Question: hello i have 2 datagridViews in a windows form and i have a combobox in 1 datagridview somwthing like this

when i change the value of the combobox the tables in the datagridview should be updated.For example if i select the second combobox as outputmetadatafield1 then the columns of that row should be updated with columns of 1st row in output metadata table.by i am not able the add a listener to the combobox as for dropdowns_selectedindexchanged.Can anyone tell m,e how to do that.
'''
public partial class Form1 : Form
{
public Form1()
{
InitializeComponent();
load_input_table();
load_output_table();
}
static String conn = @"Data Source=SUMEET-PC\MSSQLSERVER1;Initial Catalog=EMIDS;Integrated Security=True";
SqlConnection connection = new SqlConnection(conn);
private void load_input_table()
{
String sql = "select * from input_metadata";
SqlDataAdapter adapter = new SqlDataAdapter(sql, connection);
DataTable table = new DataTable();
adapter.Fill(table);
BindingSource b = new BindingSource();
b.DataSource = table;
dataGridView1.DataSource = b;
addcombo();
}
private void addcombo()
{
DataGridViewComboBoxColumn inputtablecombobox = new DataGridViewComboBoxColumn();
inputtablecombobox.HeaderText = "field";
inputtablecombobox.Name = "inputtablecombobox";
String combosql = "select field from input_metadata";
SqlDataAdapter comboadapter = new SqlDataAdapter(combosql, connection);
DataSet ds = new DataSet();
comboadapter.Fill(ds);
inputtablecombobox.DataSource = ds.Tables[0];
inputtablecombobox.DisplayMember = "field";
inputtablecombobox.ValueMember = "field";
dataGridView1.Columns.Add(inputtablecombobox);
}
private void load_output_table()
{
String sql = "select * from output_metadata";
SqlDataAdapter adapter = new SqlDataAdapter(sql, connection);
DataTable table = new DataTable();
adapter.Fill(table);
BindingSource b = new BindingSource();
b.DataSource = table;
dataGridView2.DataSource = b;
}
private void inputtablecombobox_SelectedIndexChanged(object sender, EventArgs e)
{
MessageBox.Show("text");
}
}
'''
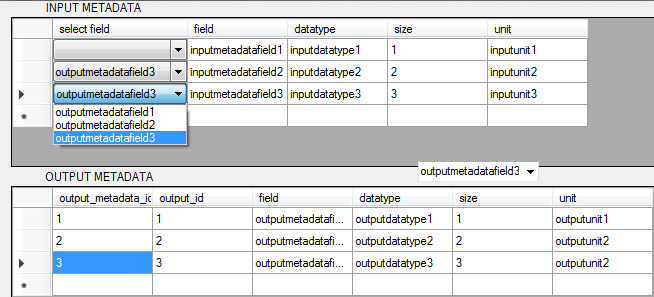
Answer: thank you! i found the answer
'''
public Form1()
{
InitializeComponent();
load_input_table();
load_output_table();
dataGridView1.EditingControlShowing += new DataGridViewEditingControlShowingEventHandler(dataGridView1_EditingControlShowing);
}
static String conn = @"Data Source=SUMEET-PC\MSSQLSERVER1;Initial Catalog=EMIDS;Integrated Security=True";
SqlConnection connection = new SqlConnection(conn);
DataGridViewComboBoxColumn inputtablecombobox = new DataGridViewComboBoxColumn();
private void load_input_table()
{
String sql = "select * from input_metadata";
SqlDataAdapter adapter = new SqlDataAdapter(sql, connection);
DataTable table = new DataTable();
adapter.Fill(table);
BindingSource b = new BindingSource();
b.DataSource = table;
dataGridView1.DataSource = b;
addcombo();
}
private void addcombo()
{
inputtablecombobox.HeaderText = "field";
inputtablecombobox.Name = "inputtablecombobox";
String combosql = "select field from input_metadata";
SqlDataAdapter comboadapter = new SqlDataAdapter(combosql, connection);
DataSet ds = new DataSet();
comboadapter.Fill(ds);
inputtablecombobox.DataSource = ds.Tables[0];
inputtablecombobox.DisplayMember = "field";
inputtablecombobox.ValueMember = "field";
dataGridView1.Columns.Add(inputtablecombobox);
}
private void load_output_table()
{
String sql = "select * from output_metadata";
SqlDataAdapter adapter = new SqlDataAdapter(sql, connection);
DataTable table = new DataTable();
adapter.Fill(table);
BindingSource b = new BindingSource();
b.DataSource = table;
dataGridView2.DataSource = b;
}
private void dataGridView1_EditingControlShowing(object sender, DataGridViewEditingControlShowingEventArgs e)
{
ComboBox combo = e.Control as ComboBox;
if (combo != null)
{
combo.SelectedIndexChanged -= new EventHandler(inputtablecombobox_SelectedIndexChanged);
combo.SelectedIndexChanged += new EventHandler(inputtablecombobox_SelectedIndexChanged);
}
}
private void inputtablecombobox_SelectedIndexChanged(object sender, EventArgs e)
{
MessageBox.Show(text);
}
}
'''